Field crop: tomato
Growth stage: 2
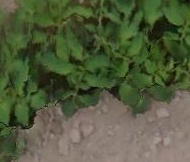
Species: tomato